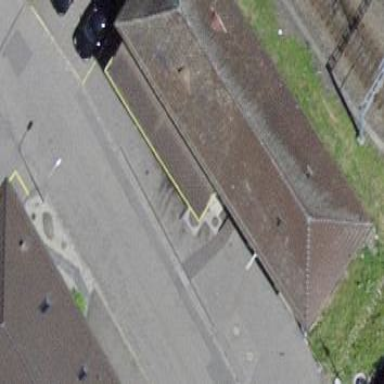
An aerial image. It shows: Building with hipped roof shape.